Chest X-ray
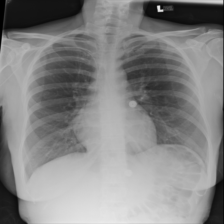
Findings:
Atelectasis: negative
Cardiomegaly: negative
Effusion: negative
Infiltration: negative
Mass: negative
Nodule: negative
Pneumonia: negative
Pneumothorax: negative
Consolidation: negative
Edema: negative
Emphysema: negative
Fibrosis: negative
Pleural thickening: negative
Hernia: negative